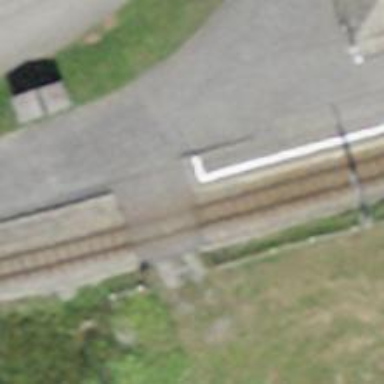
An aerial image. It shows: Railway level crossing.